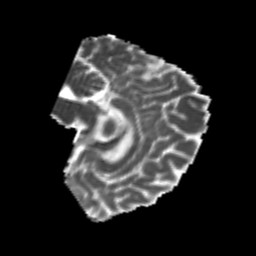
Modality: MD
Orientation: sagittal
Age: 20
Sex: male
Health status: healthy
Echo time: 0.074 s